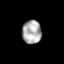
Tissue: skin
Cell type: Epithelial cells
Senescence score: 0.2761
Nuclear area (px): 445
Mean DAPI intensity: 169.373